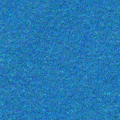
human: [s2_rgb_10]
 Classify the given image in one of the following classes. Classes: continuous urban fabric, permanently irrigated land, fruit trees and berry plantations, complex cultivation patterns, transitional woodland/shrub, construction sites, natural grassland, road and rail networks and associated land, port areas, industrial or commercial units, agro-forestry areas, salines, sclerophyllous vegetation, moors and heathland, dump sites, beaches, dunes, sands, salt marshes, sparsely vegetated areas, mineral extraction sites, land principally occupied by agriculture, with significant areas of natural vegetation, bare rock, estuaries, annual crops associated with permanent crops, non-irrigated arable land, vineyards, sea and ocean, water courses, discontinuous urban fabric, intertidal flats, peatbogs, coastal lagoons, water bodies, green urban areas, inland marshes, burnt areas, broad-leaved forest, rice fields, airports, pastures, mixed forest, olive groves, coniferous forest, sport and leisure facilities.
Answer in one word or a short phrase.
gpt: sea and ocean